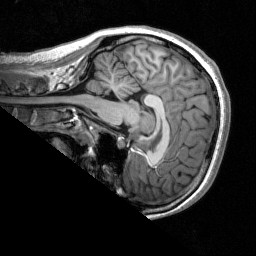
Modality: T1w
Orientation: sagittal
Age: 21
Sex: female
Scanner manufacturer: siemens
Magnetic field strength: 3 T
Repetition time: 2.53 s
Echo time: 0.00277 s